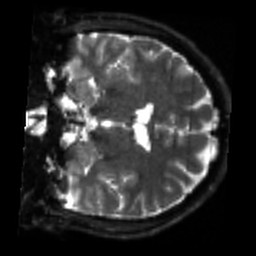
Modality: sbref
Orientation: coronal
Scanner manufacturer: siemens
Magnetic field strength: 3 T
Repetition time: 4 s
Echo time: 0.0594 s